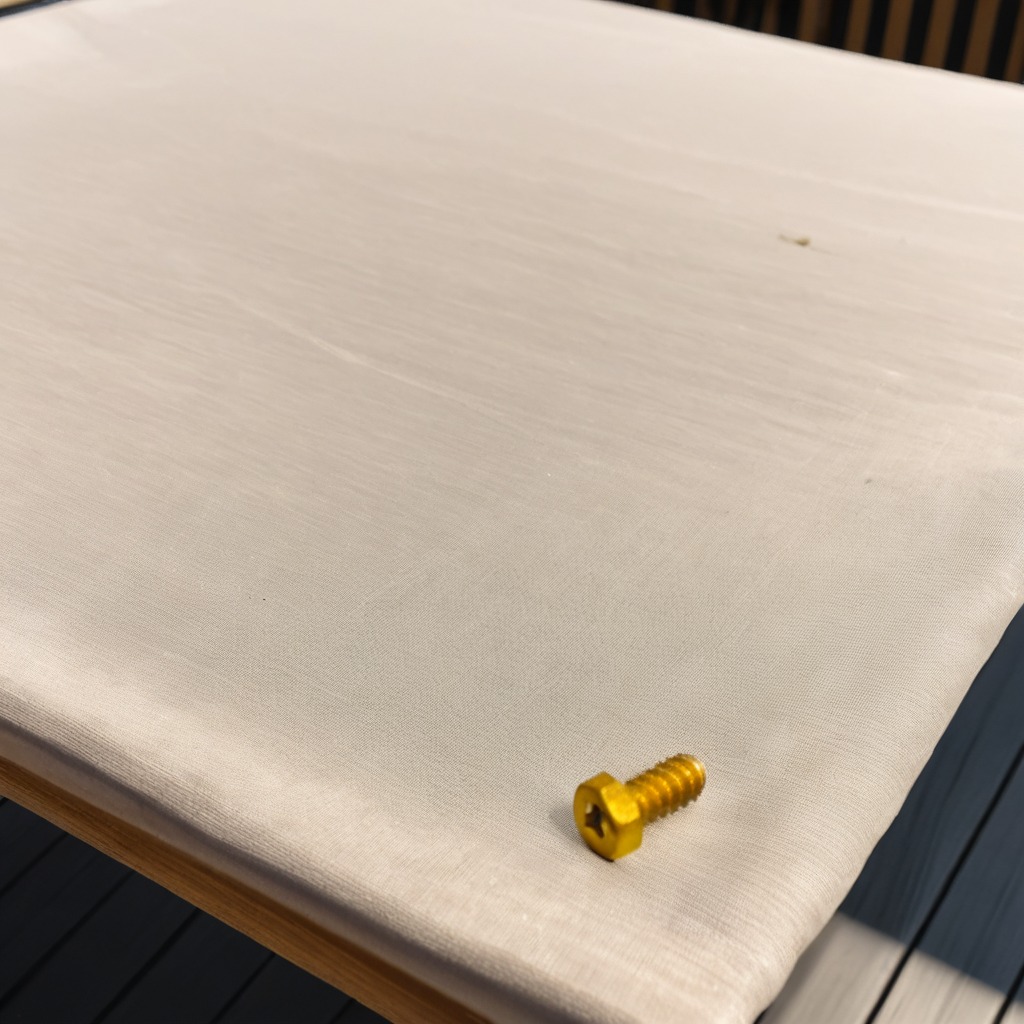
A metal screw is lying on a wooden table.